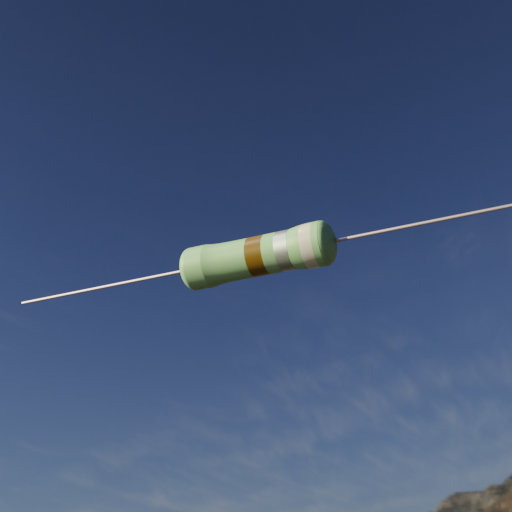
Resistor colour bands (in order): brown, silver, silver